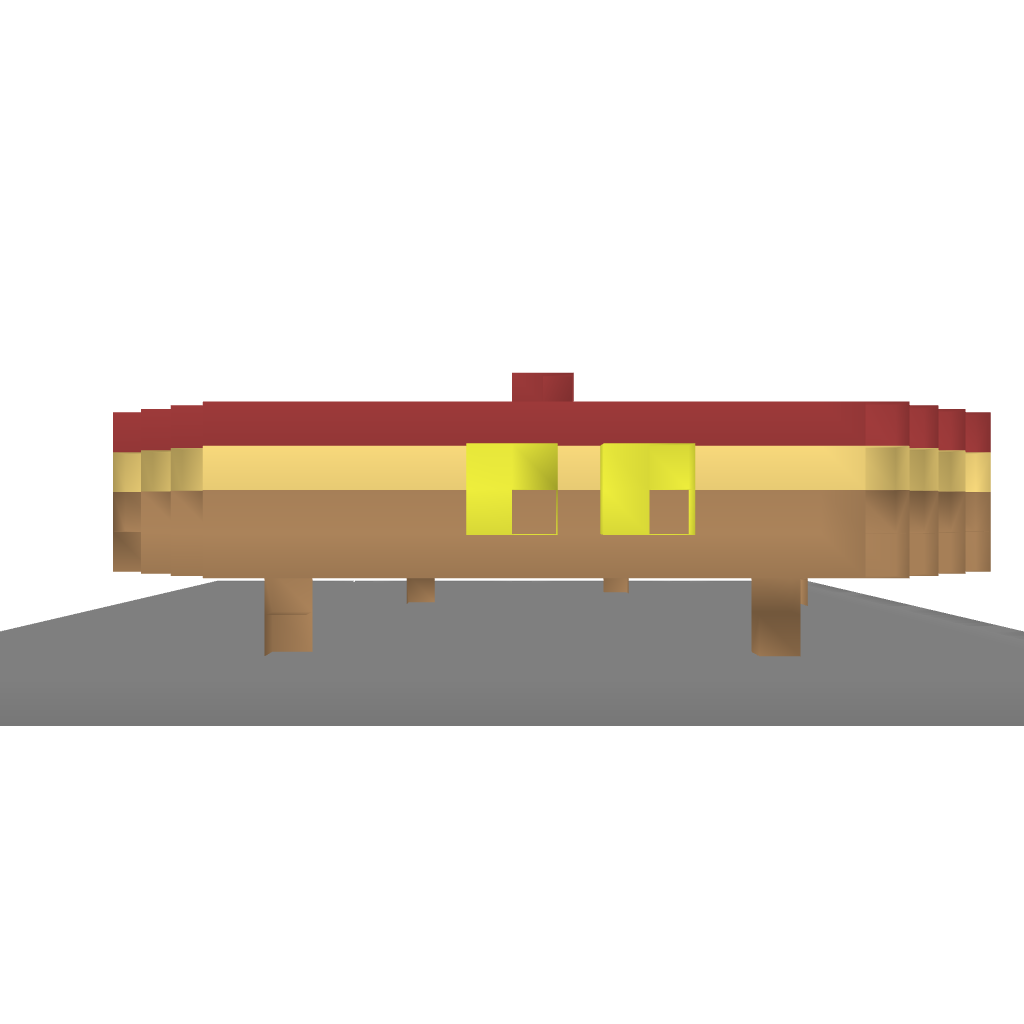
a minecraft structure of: The Ebon Hawke bad low quality